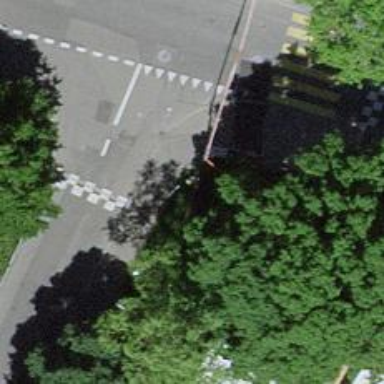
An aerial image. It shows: Kerb serving as barrier.